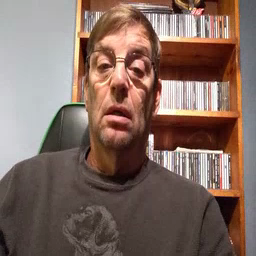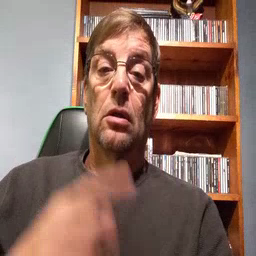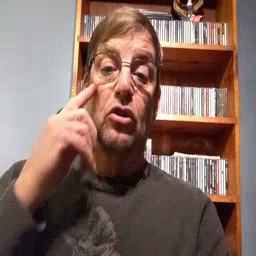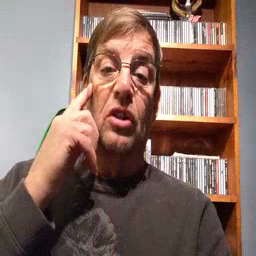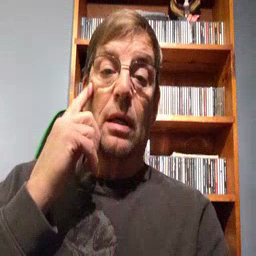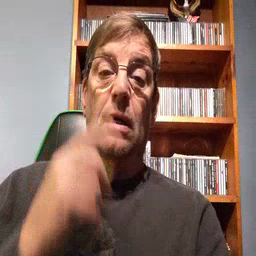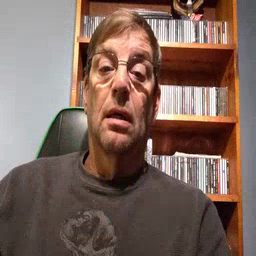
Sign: cheek